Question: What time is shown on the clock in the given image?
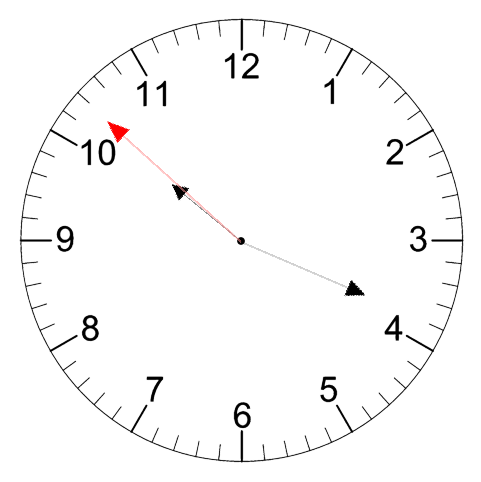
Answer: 10:18:52